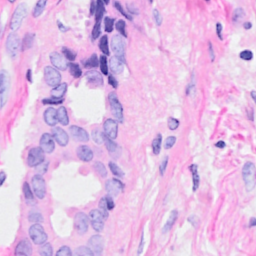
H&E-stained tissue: Breast